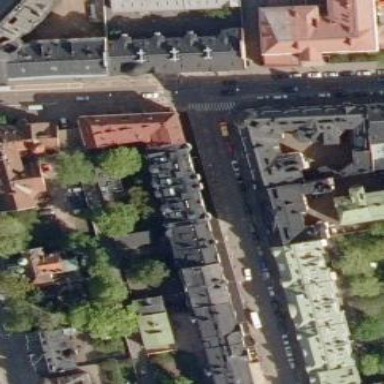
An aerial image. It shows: City block.